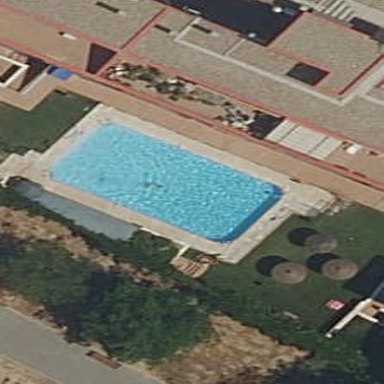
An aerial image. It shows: Swimming pool located in leisure land.